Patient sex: F
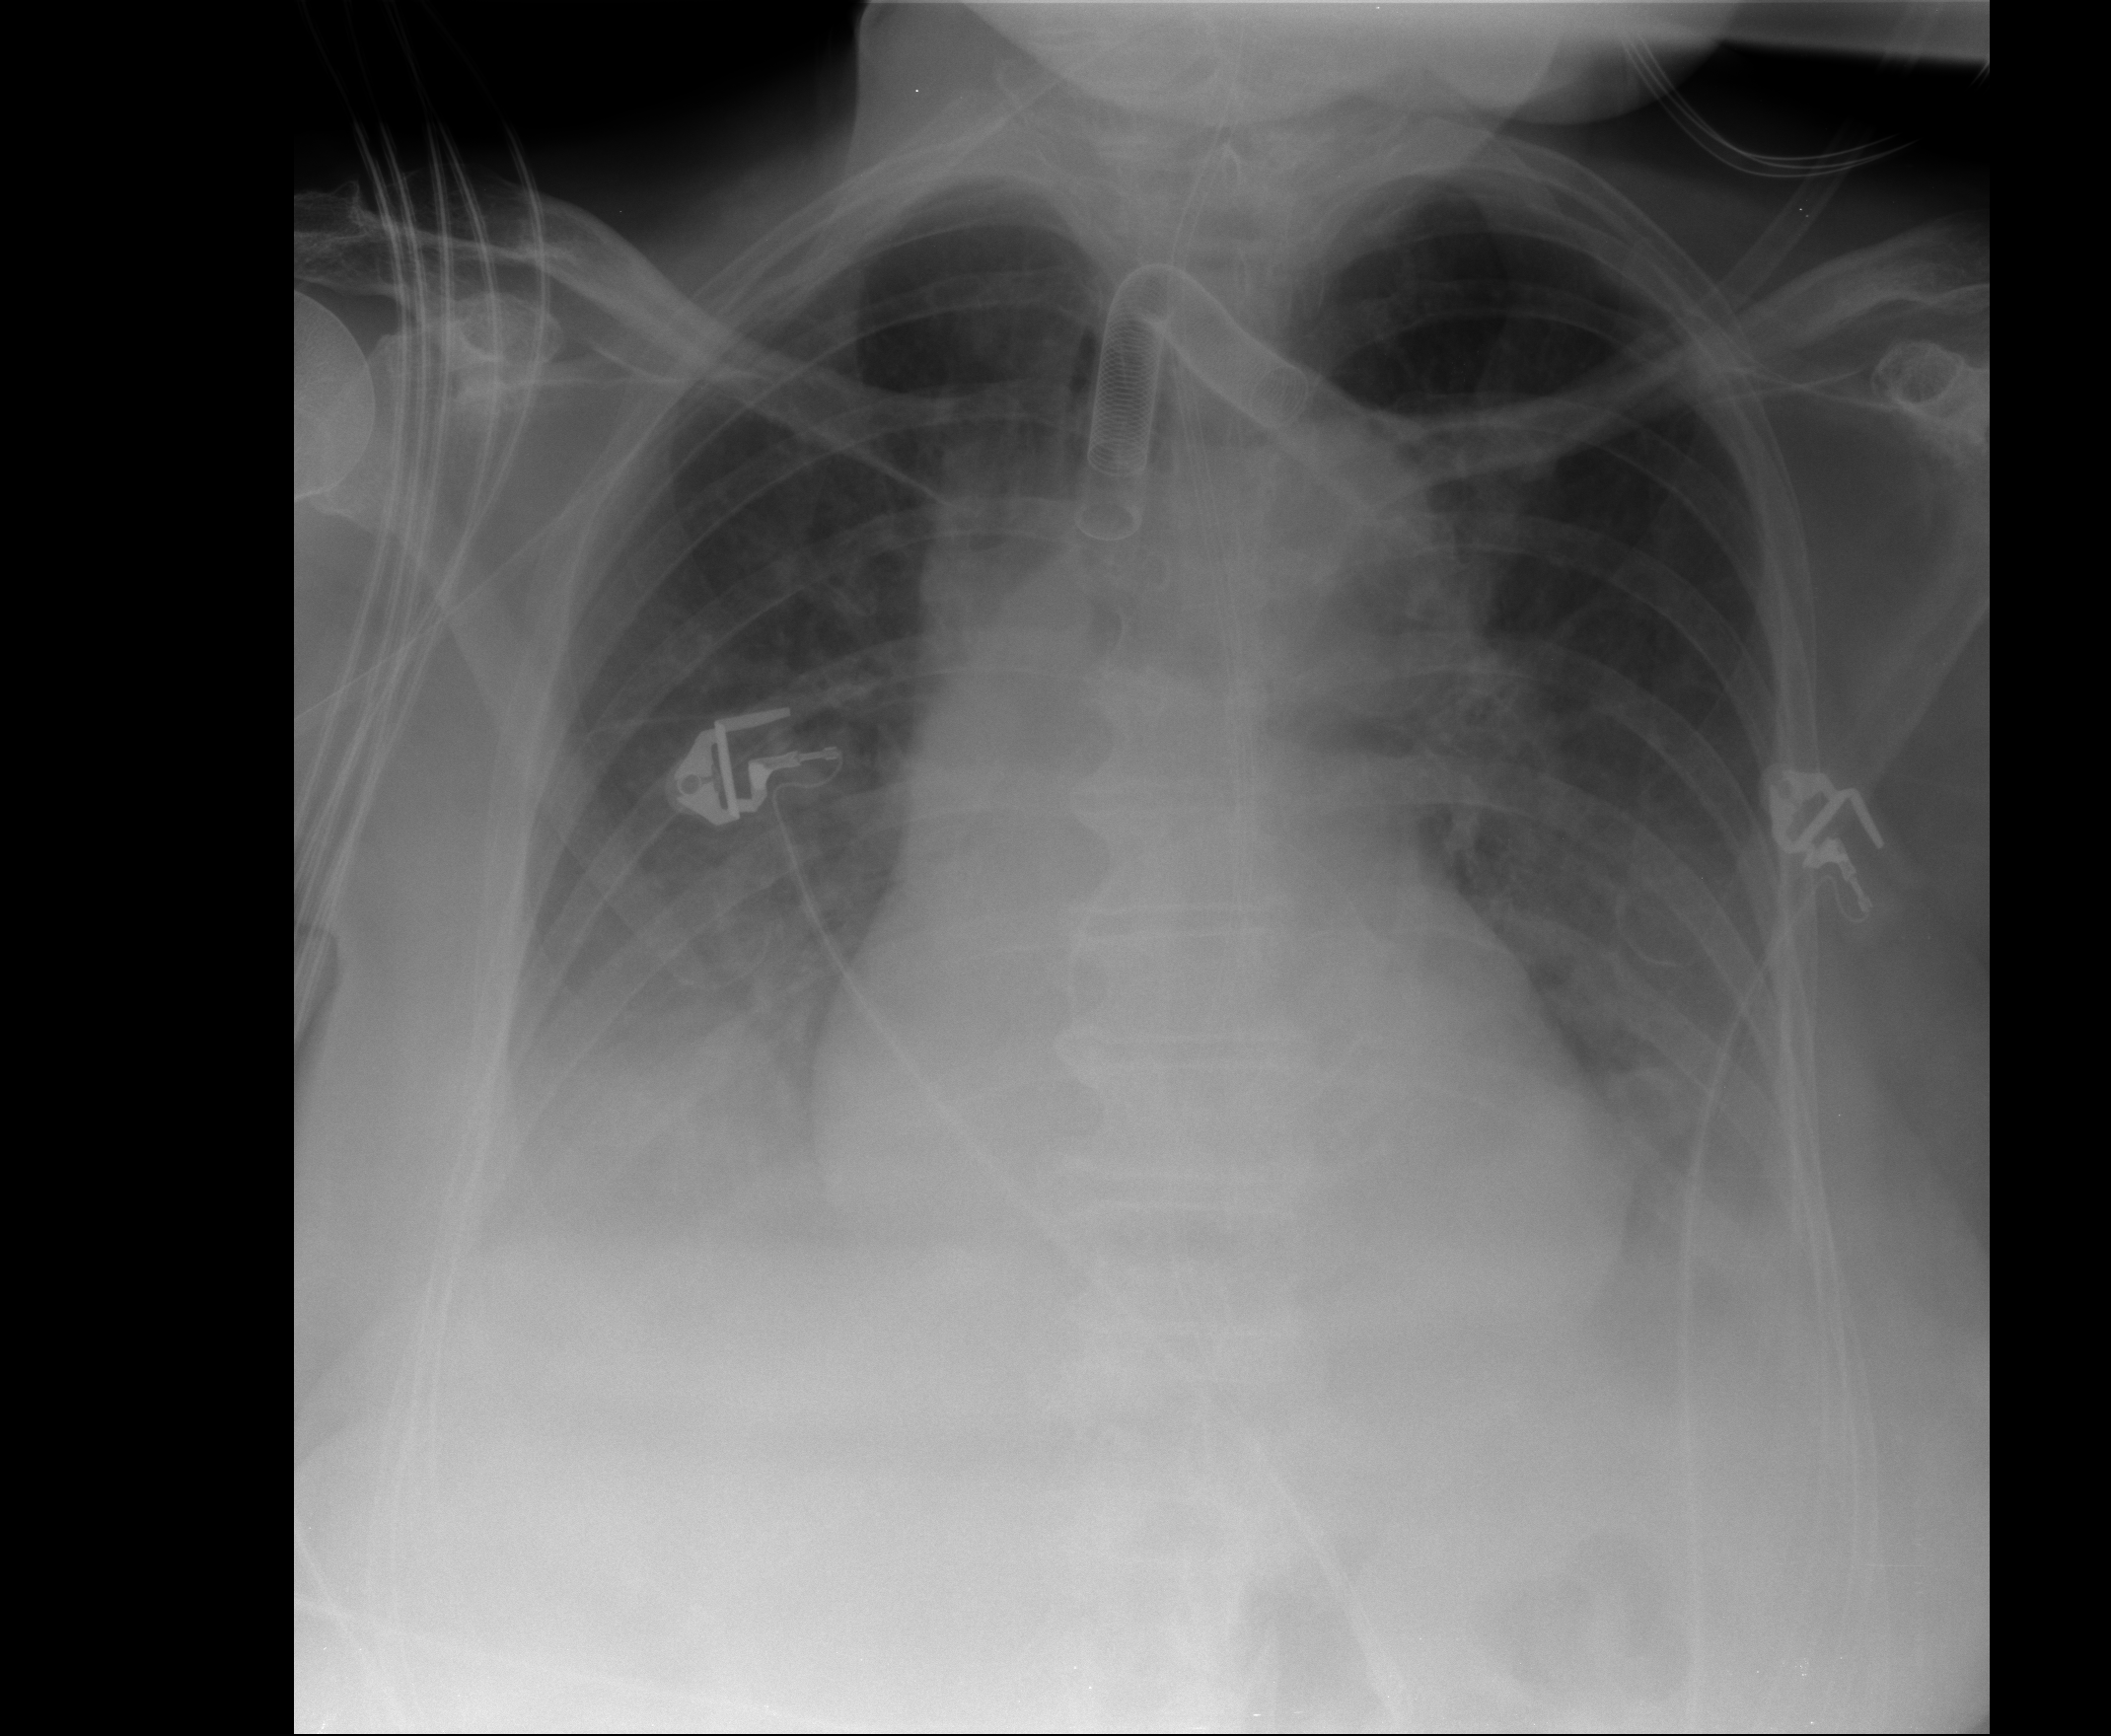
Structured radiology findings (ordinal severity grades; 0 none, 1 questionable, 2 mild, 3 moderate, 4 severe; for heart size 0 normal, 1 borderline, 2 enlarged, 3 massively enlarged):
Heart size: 0
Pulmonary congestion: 0
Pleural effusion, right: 2
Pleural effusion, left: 2
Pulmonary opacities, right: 0
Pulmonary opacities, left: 0
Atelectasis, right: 1
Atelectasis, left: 1